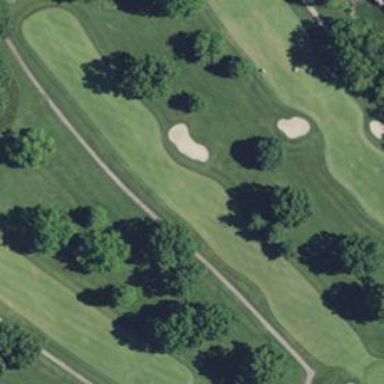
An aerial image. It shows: Golf fairway surrounded by grass.